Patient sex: M
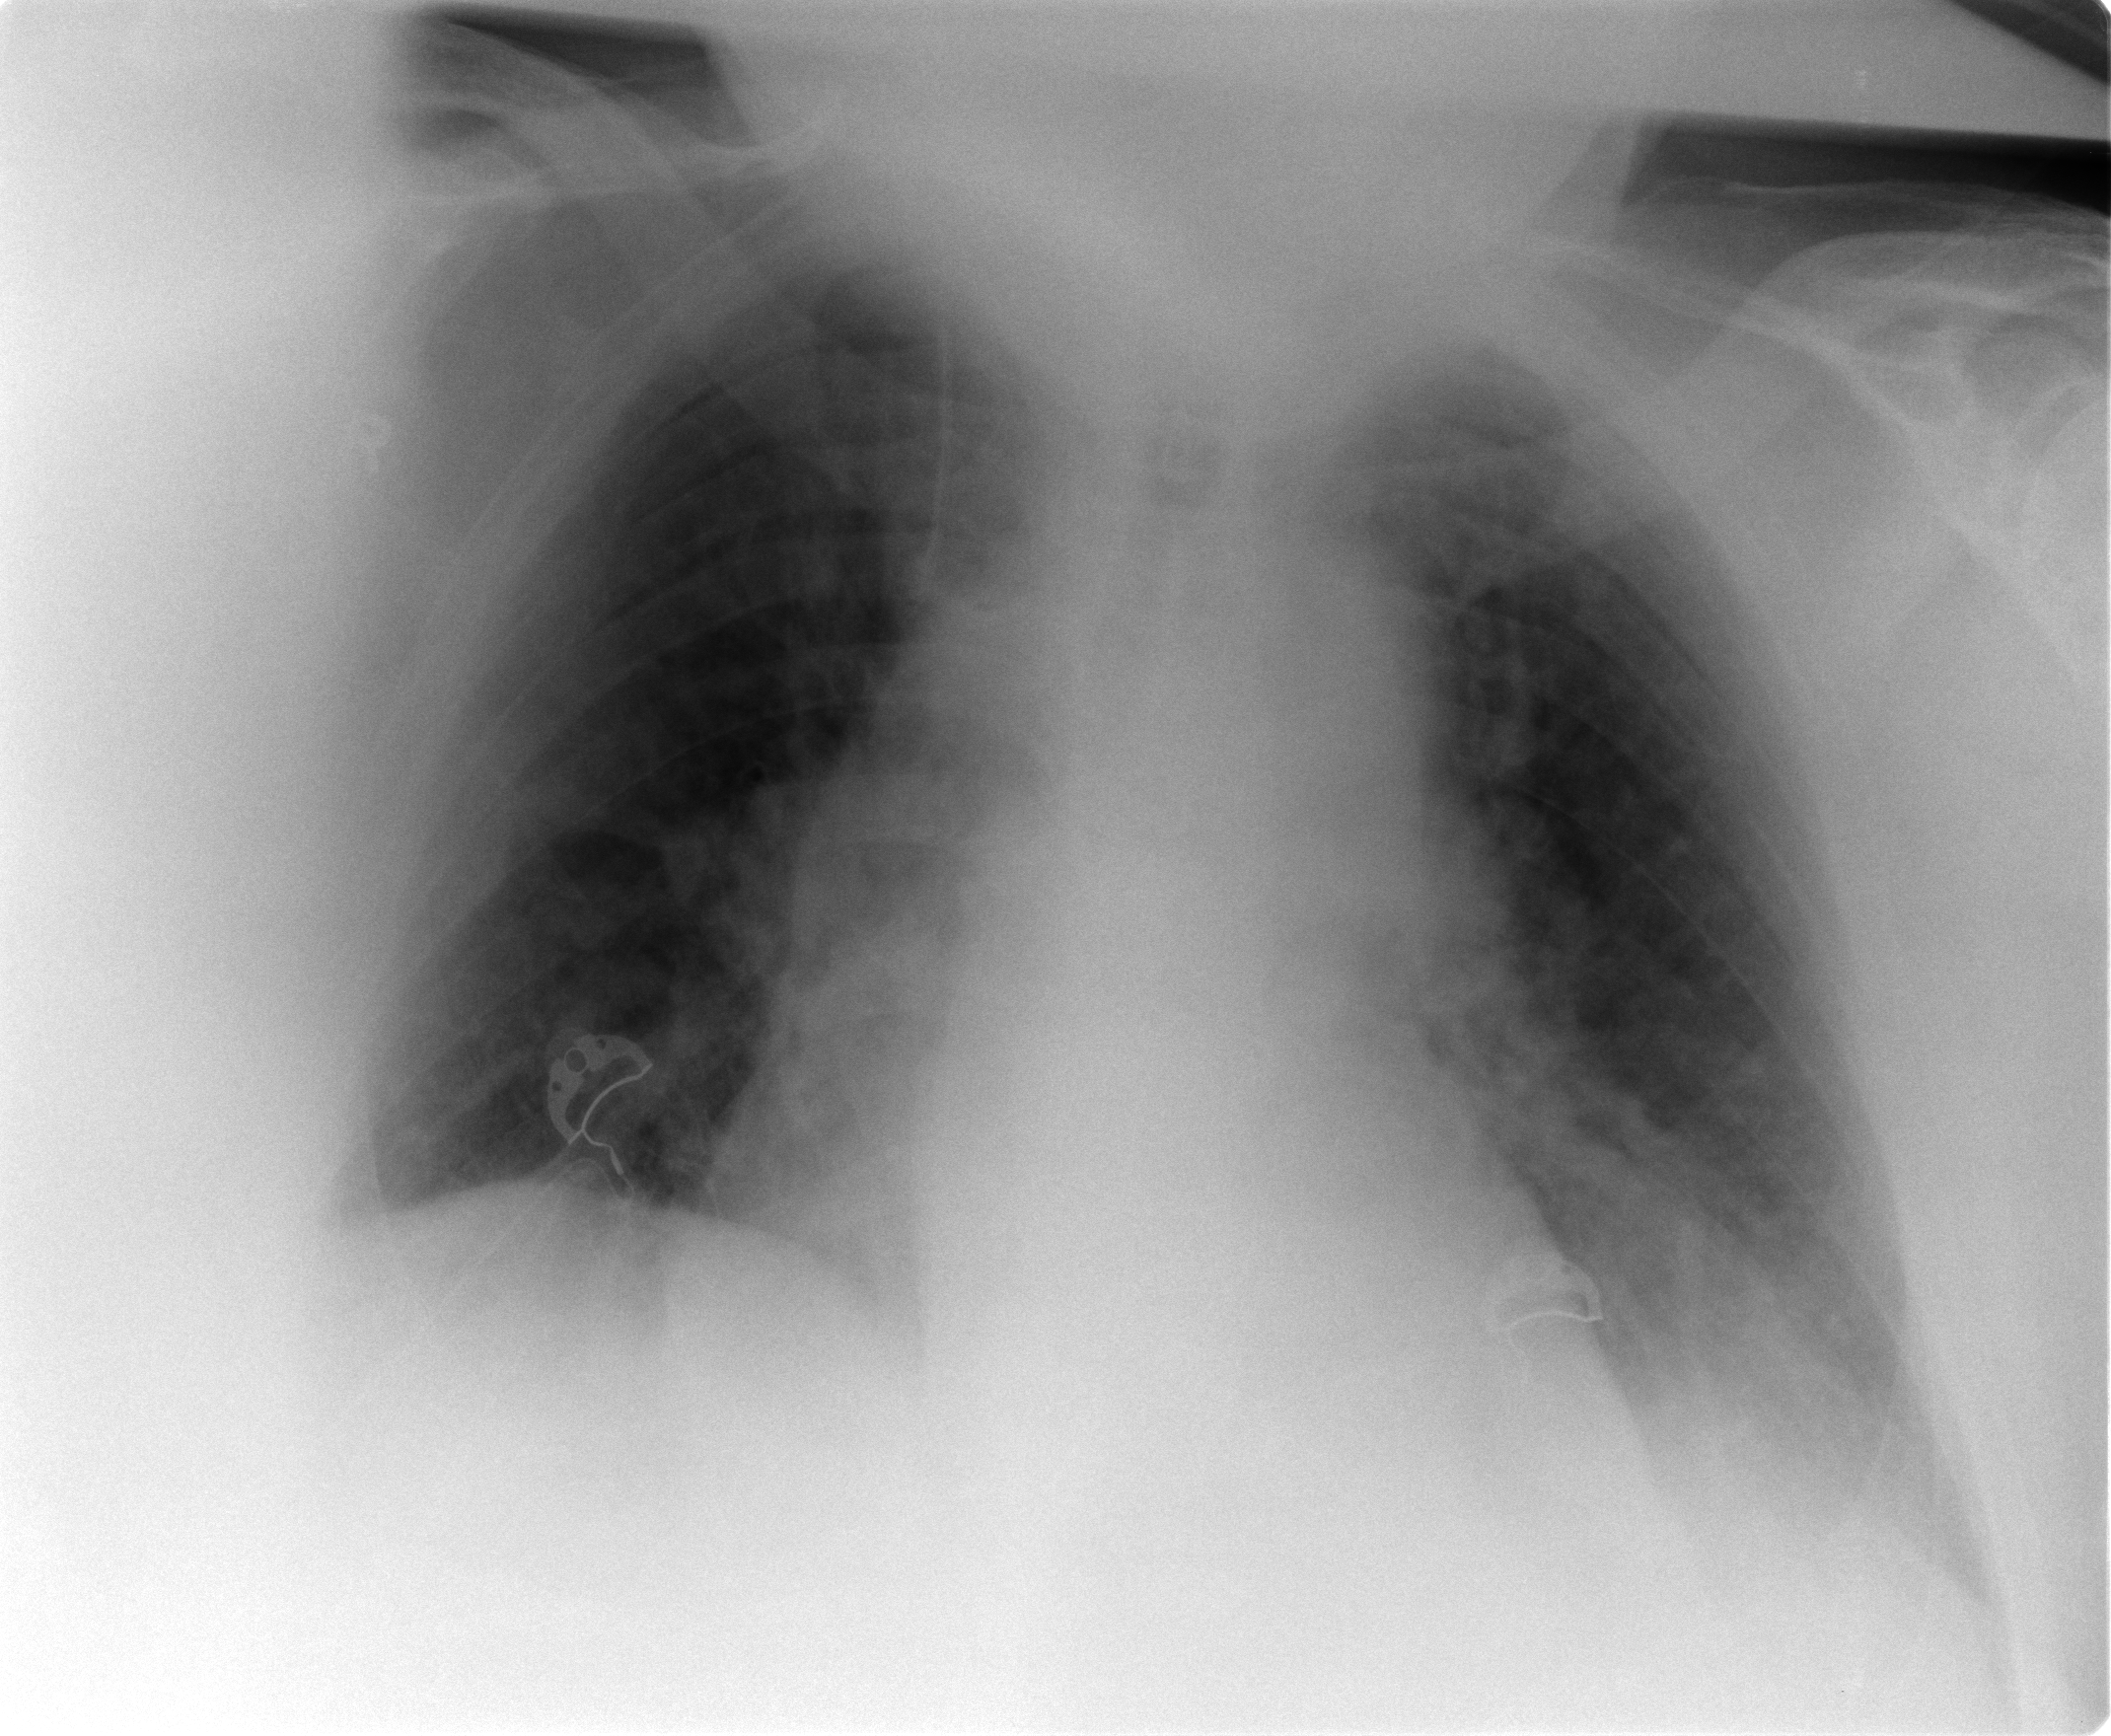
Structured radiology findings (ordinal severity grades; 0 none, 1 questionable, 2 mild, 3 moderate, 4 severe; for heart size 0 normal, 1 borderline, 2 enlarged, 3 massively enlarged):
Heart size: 2
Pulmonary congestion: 3
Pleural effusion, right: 1
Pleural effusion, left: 2
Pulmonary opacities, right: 0
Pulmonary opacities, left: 0
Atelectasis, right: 2
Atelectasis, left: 2